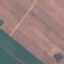
Label: AnnualCrop